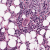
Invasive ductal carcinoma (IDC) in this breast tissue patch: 1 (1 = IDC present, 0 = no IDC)